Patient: sex M, age 48
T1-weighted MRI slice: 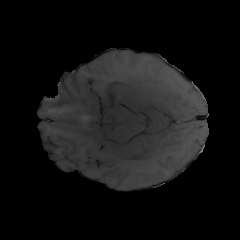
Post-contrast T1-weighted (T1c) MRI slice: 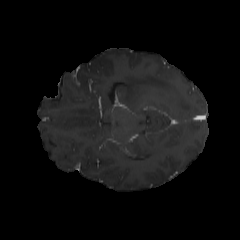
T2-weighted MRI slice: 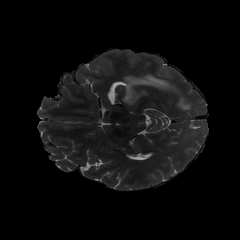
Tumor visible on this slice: yes
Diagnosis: Glioblastoma, IDH-wildtype
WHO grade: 4